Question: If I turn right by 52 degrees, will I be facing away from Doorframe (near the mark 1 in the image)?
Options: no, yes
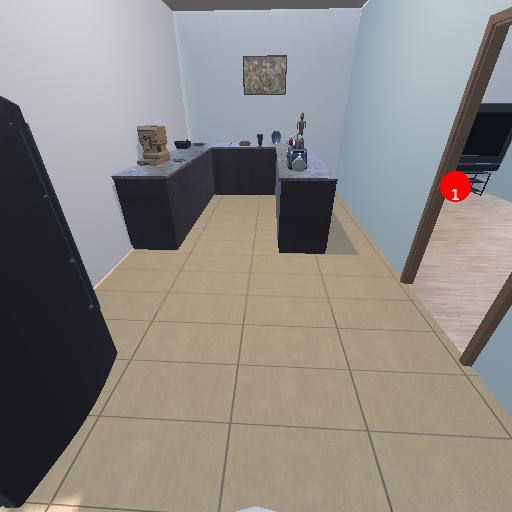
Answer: no